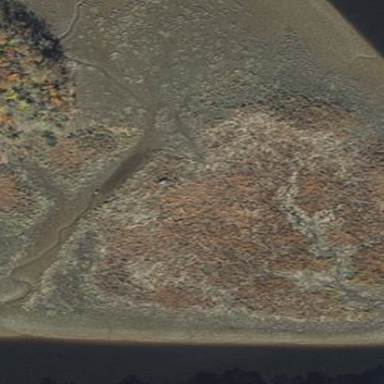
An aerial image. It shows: Marsh wetland.